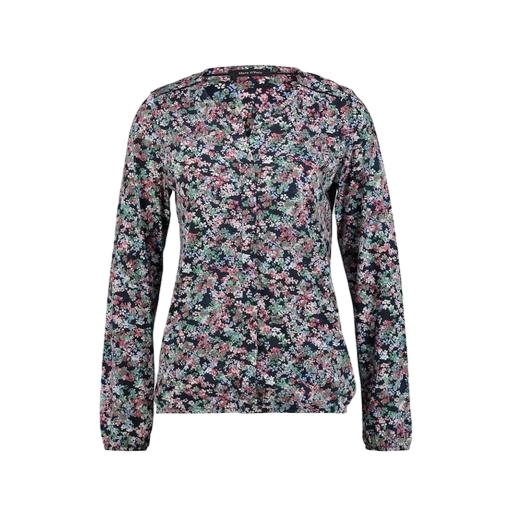
multicolor slim-fit penny collar floral-print shirt, multicolor floral-print t-shirt only macy, pink floral-print henley, white background